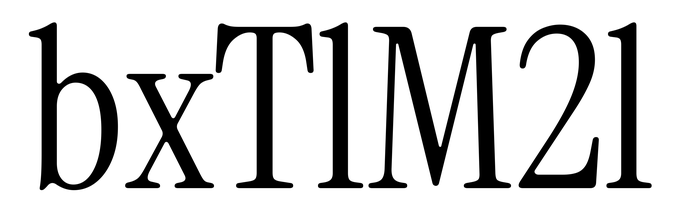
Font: InstrumentSerif-Regular